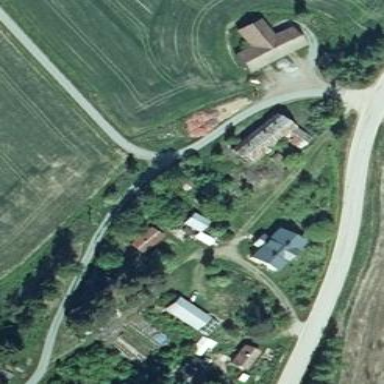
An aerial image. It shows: Farm with farmyard.